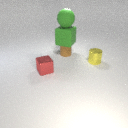
small brown rubber cylinder behind small yellow metal cylinder